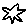
Label: star